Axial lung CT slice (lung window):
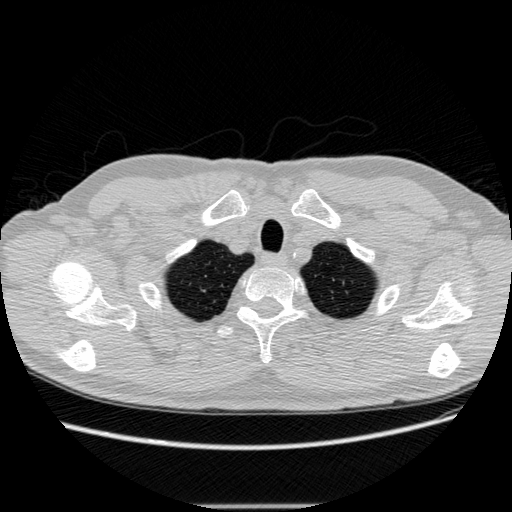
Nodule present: no